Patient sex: M
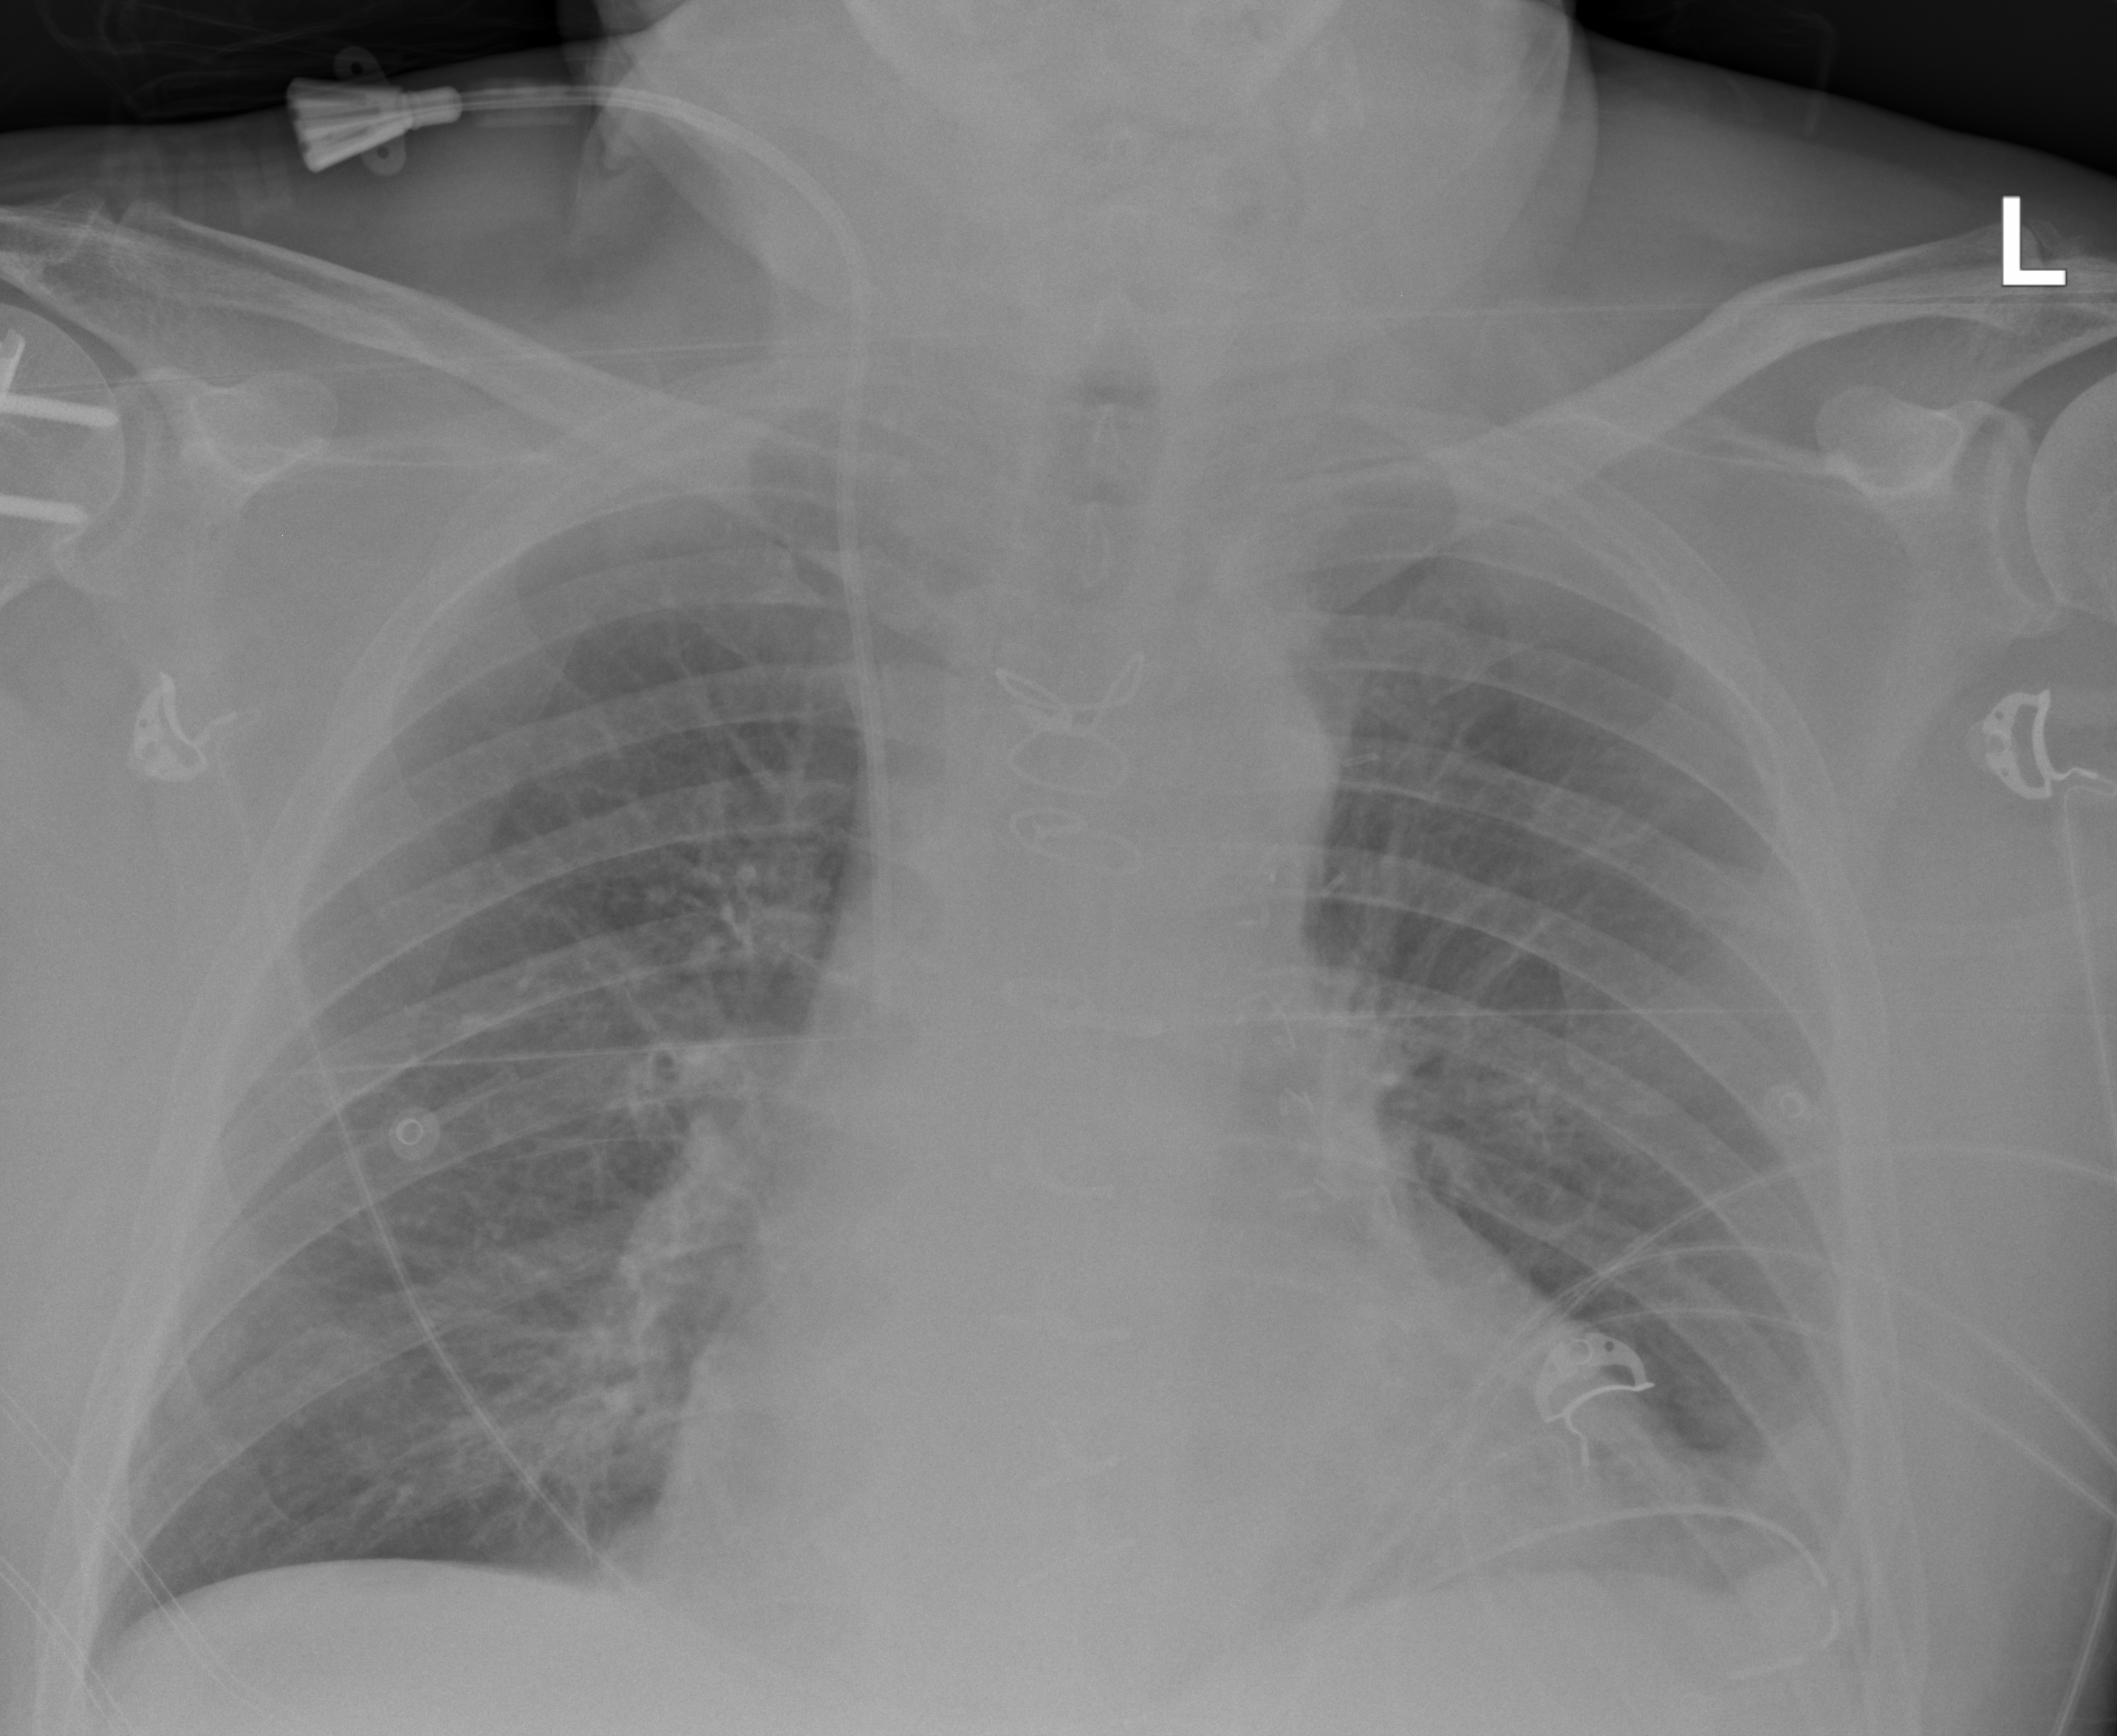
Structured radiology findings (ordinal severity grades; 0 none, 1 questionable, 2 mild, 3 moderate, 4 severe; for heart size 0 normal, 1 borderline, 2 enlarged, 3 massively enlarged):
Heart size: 2
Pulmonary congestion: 2
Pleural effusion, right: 0
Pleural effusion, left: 1
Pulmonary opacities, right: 2
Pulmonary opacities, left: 0
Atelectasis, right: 0
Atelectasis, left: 0